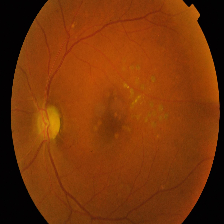
Diabetic retinopathy grade: Proliferative DR